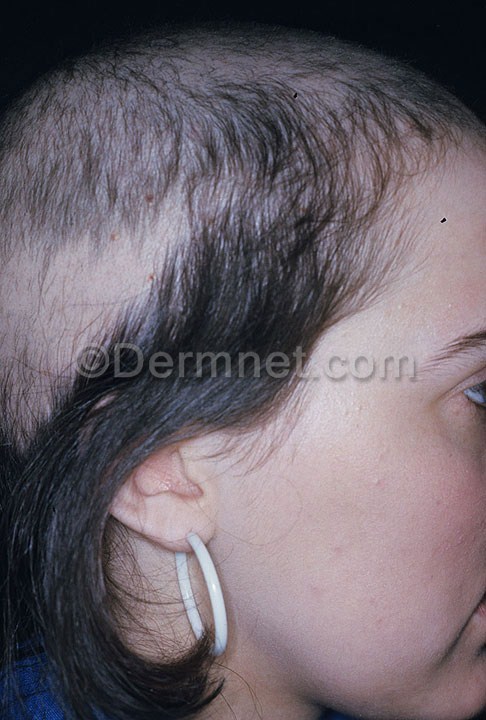
Disease: Hair Loss Photos Alopecia and other Hair Diseases